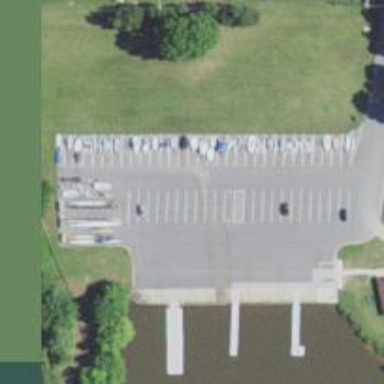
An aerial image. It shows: Dock by the waterway.